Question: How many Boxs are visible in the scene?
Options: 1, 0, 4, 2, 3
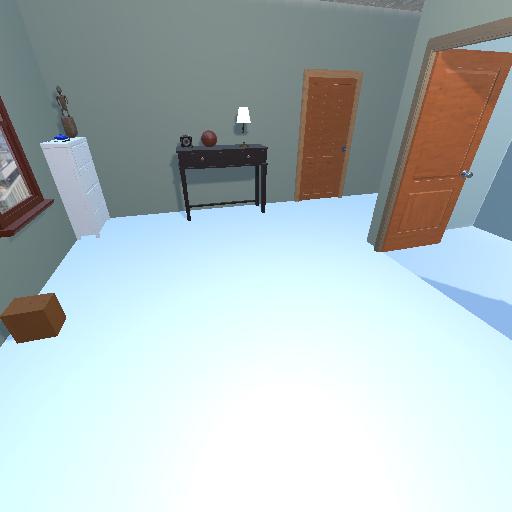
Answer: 1